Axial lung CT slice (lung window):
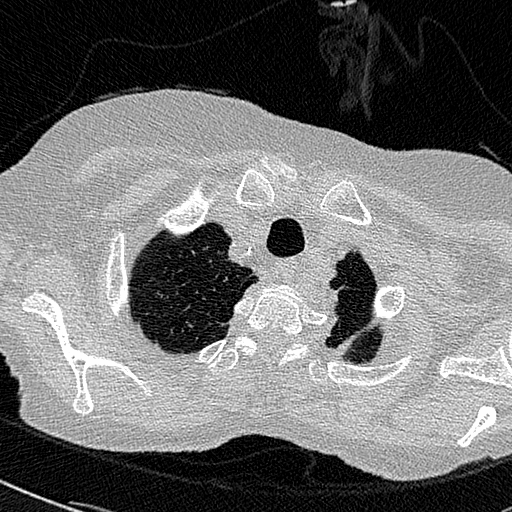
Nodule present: no